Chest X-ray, PA view. Patient: 32 years old, sex F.
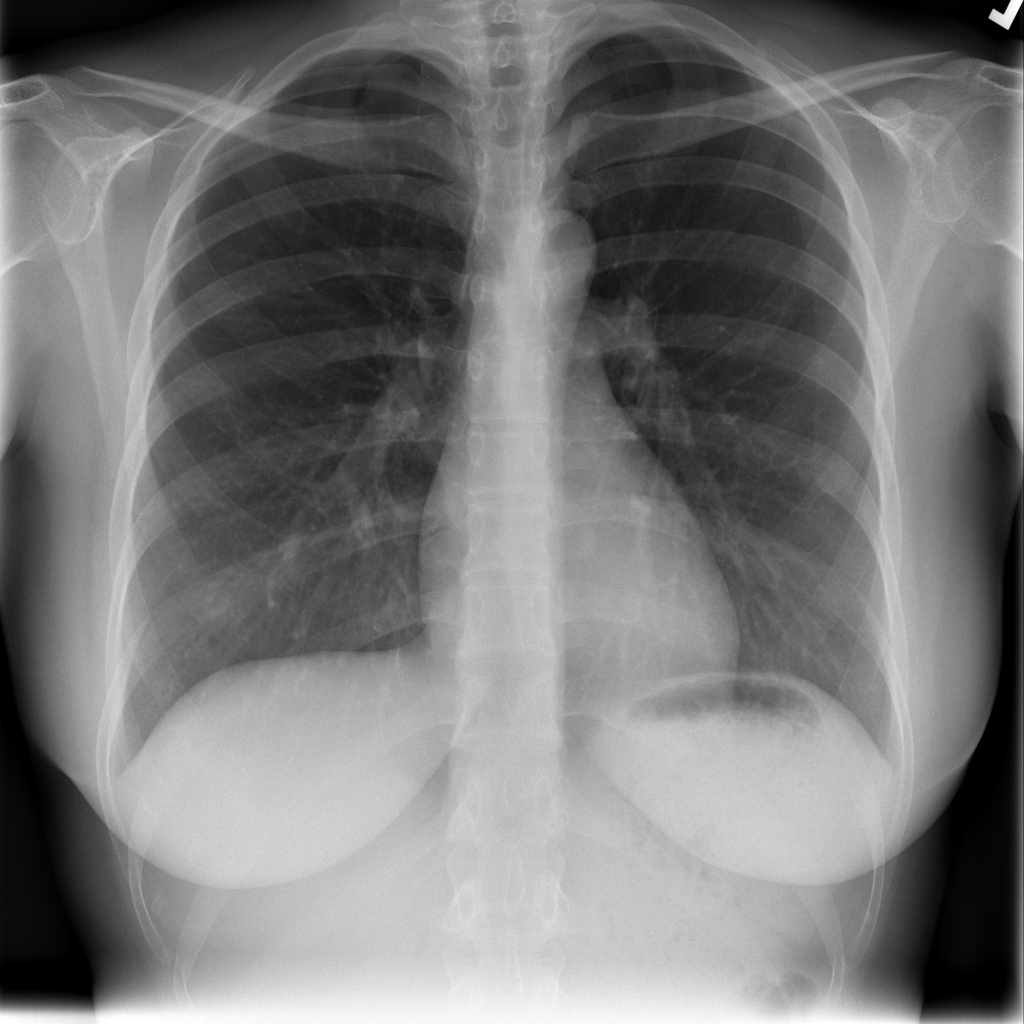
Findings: Infiltration